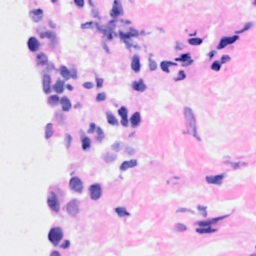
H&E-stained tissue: Breast